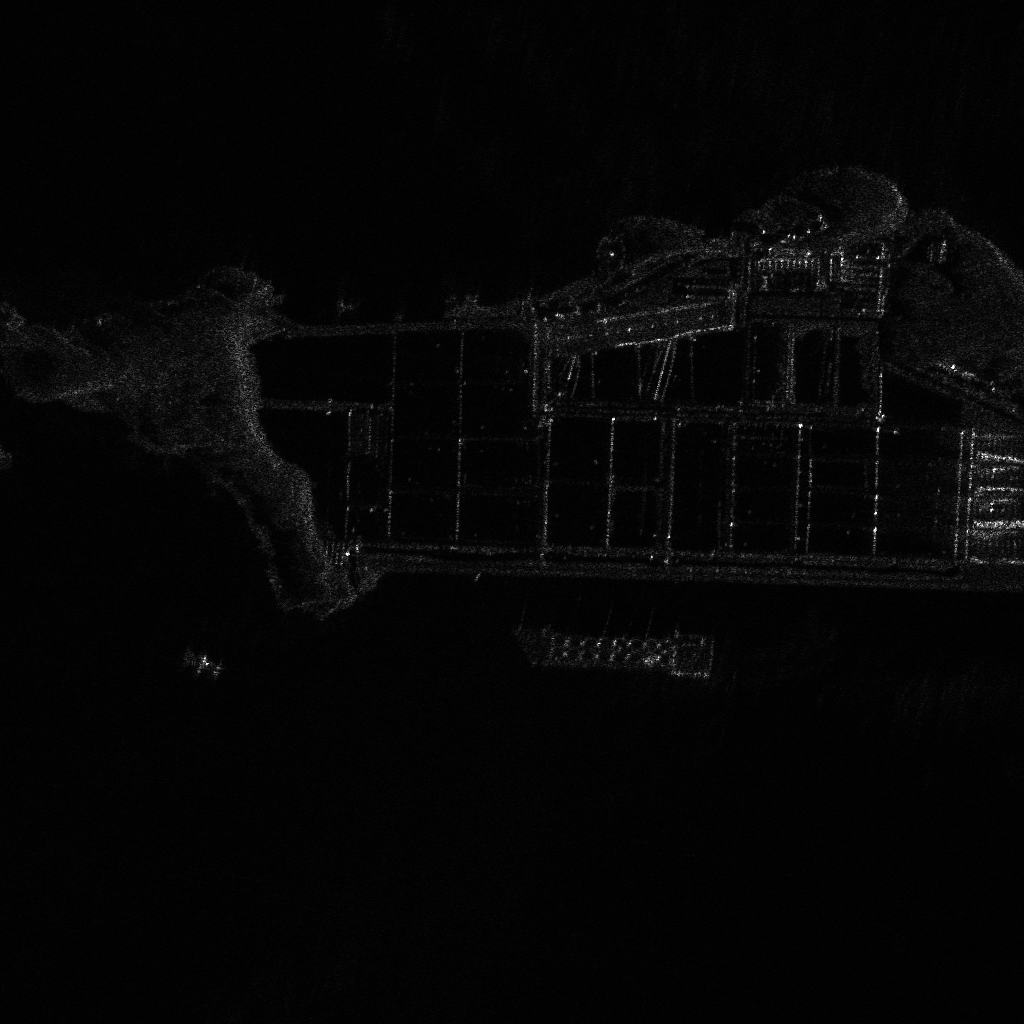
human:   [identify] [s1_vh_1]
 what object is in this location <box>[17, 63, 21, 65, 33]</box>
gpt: <ref>1 medium fishing at the left</ref>